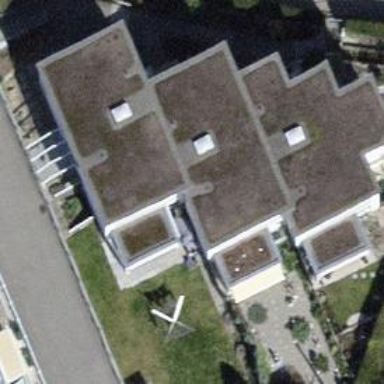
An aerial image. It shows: Terrace building.